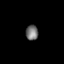
Tissue: prostate
Cell type: B cells
Senescence score: 0.7433
Nuclear area (px): 185
Mean DAPI intensity: 114.335